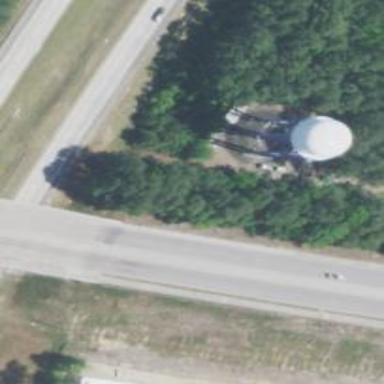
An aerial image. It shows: Water tower that is man-made.